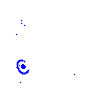
Particle: electron